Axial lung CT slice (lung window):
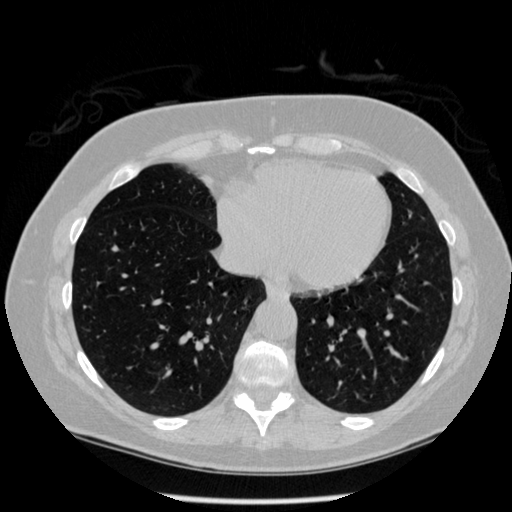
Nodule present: no